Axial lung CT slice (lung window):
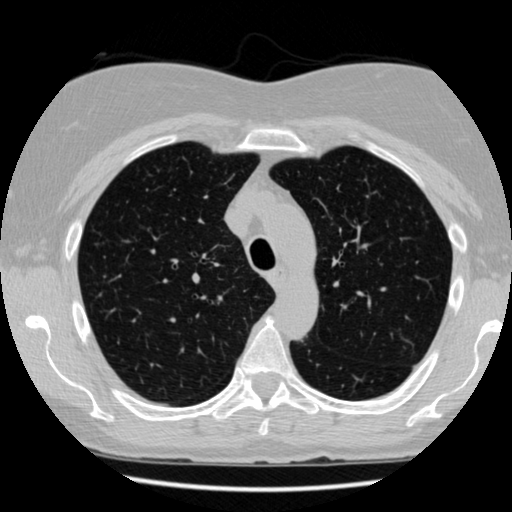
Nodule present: no